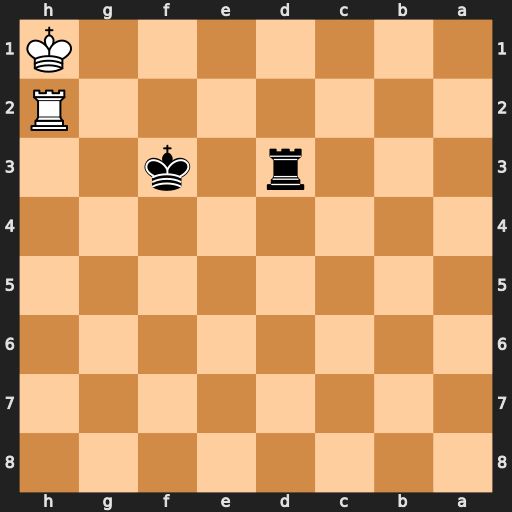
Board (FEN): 8/8/8/8/8/3r1k2/7R/7K
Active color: b
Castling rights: -
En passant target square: -
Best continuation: Rd1#